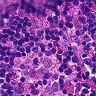
Metastatic tissue present: no